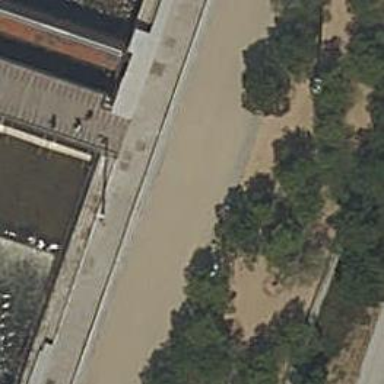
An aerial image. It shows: Footway on bridge.